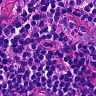
Metastatic tissue present: no